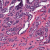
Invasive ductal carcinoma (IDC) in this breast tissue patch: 0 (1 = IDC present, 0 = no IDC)